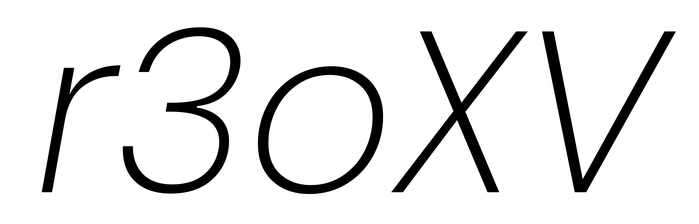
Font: Poppins-ExtraLightItalic